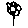
Label: flower